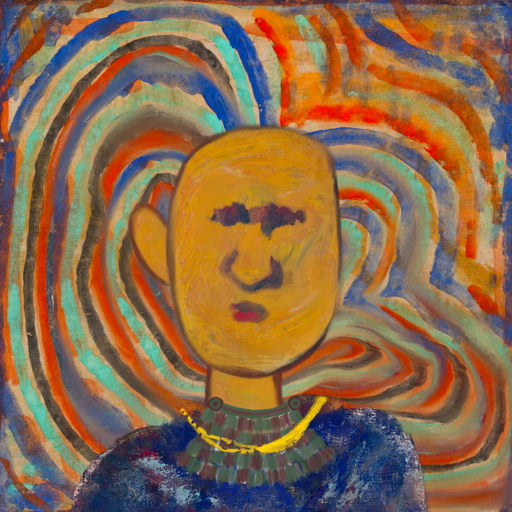
Background: Sisters, Head And Neck Front: After_Raid, Face Front: In_The_Sun, Bust: Irani, Hair Front: Blank, Head Accessory: Blank, Second Necklace: After_Raid, Necklace: Irani_1, Baby: Blank